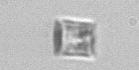
Label: Bacillariophyceae_morphotype1